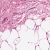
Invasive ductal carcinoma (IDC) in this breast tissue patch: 1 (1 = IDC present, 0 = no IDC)